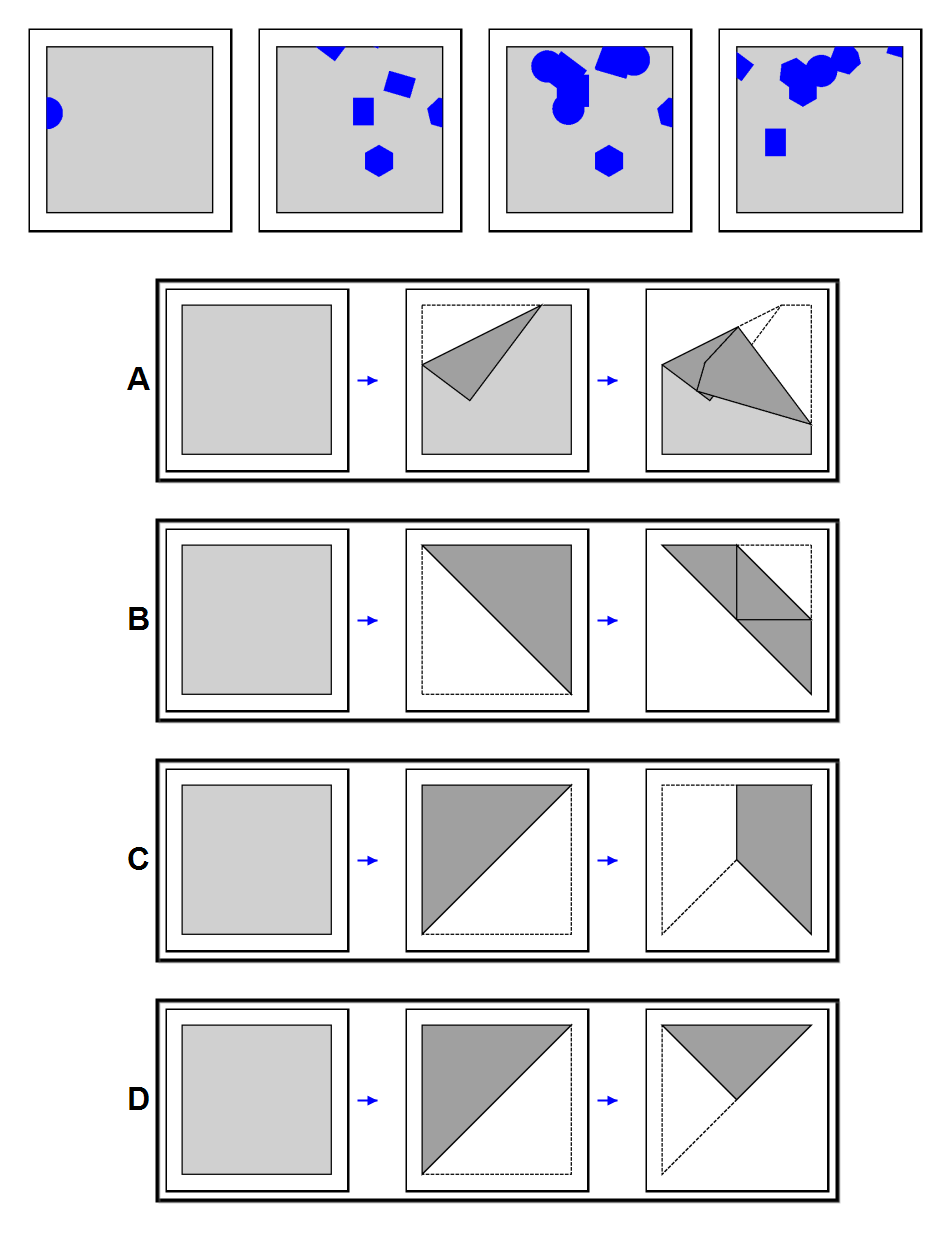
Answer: A